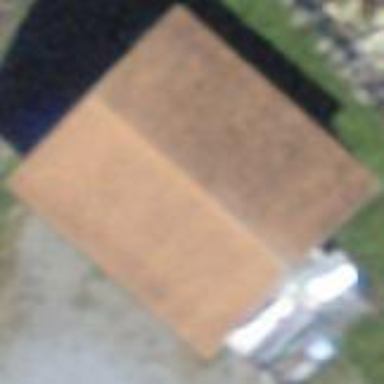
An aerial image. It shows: Shed building.